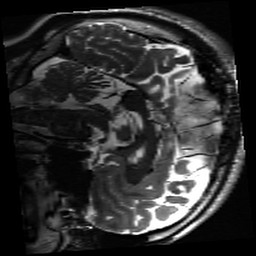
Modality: inplaneT2
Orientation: sagittal